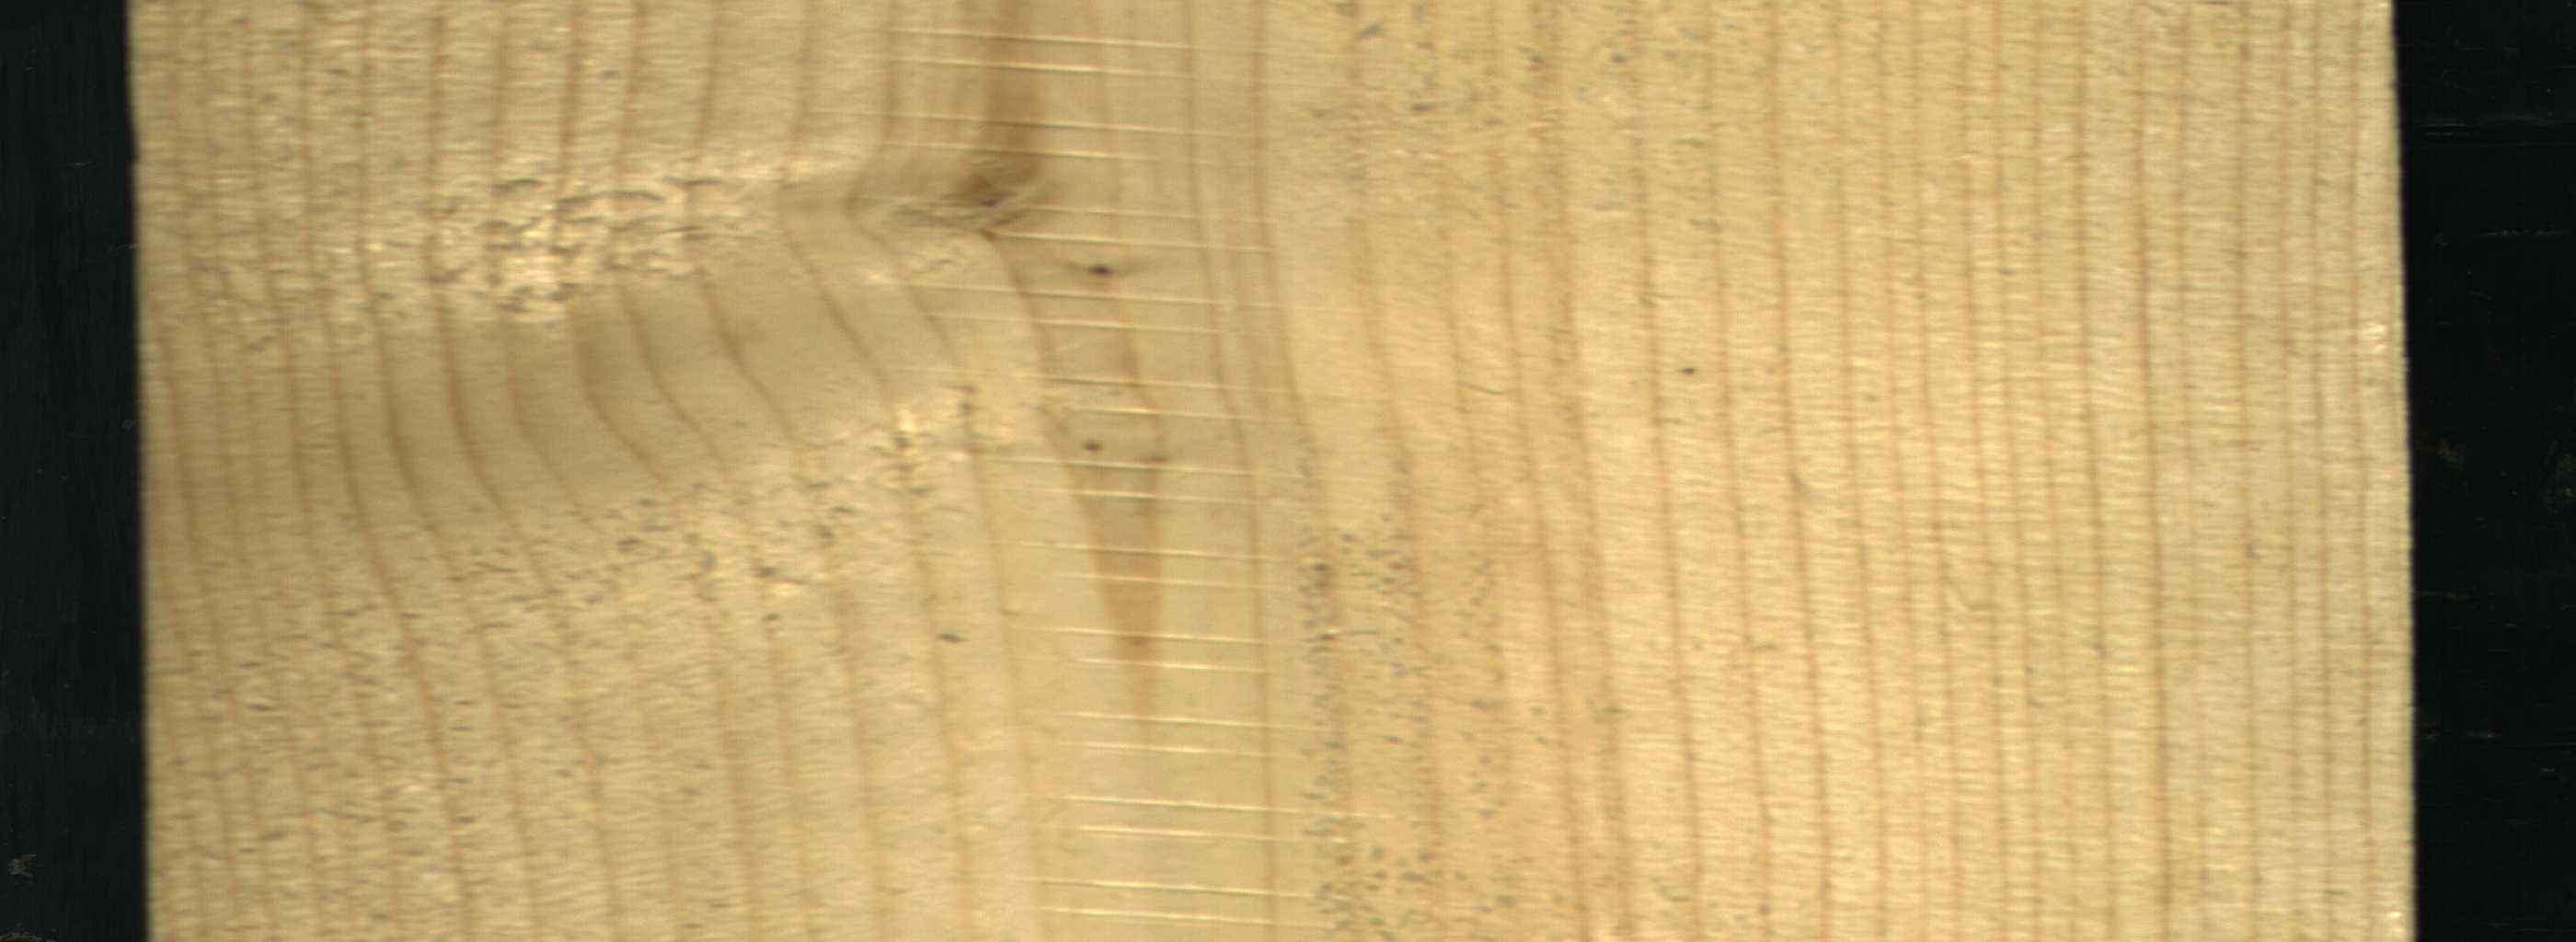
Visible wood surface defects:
Live_Knot
Live_Knot